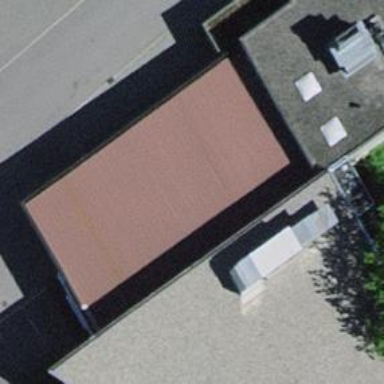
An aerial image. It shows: Car repair shop.